Question: 1. I created a project, added main to it for the main page in views and about, there are no errors, but the text is not displayed nothing changes at startup, but on the main page it writes maybe I'm missing something? setting ![settings](https://i.stack.imgur.com/2hkmx.png]

'''
from django.contrib import admin
from django.urls import path, include
urlpatterns = [
path('admin/', admin.site.urls),
path('', include('main.urls'))
]
'''
'''
# Application definition
INSTALLED_APPS = [
'main',
'django.contrib.admin',
'django.contrib.auth',
'django.contrib.contenttypes',
'django.contrib.sessions',
'django.contrib.messages',
'django.contrib.staticfiles',
'''
'''
from django.shortcuts import render
from django.http import HttpResponse
def index(request):
return HttpResponse("<h4>Hellow i'm main page</h4>")
def about(request):
return HttpResponse('<h4>About as</h4>')
'''
'''
from django.urls import path
from . import views
urlpatterns = [
path('', views.index),
path('about', views.about)
]
'''
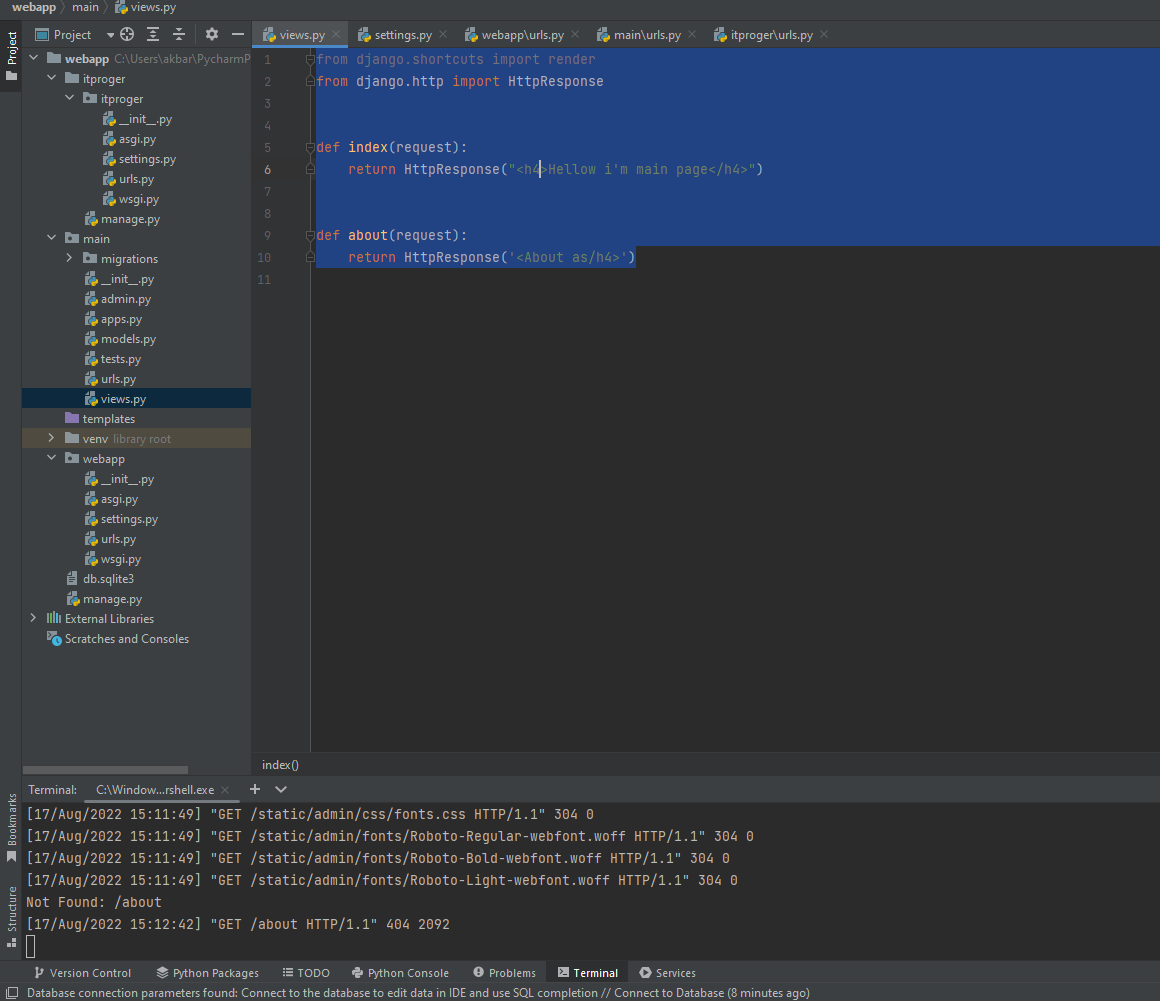
Answer: You forgot the trailing '/'. Don't worry it happened to me plenty of times when i started learning Django. It drove me crazy not knowing where the error was. :D
Urls.py in the main app
'''
path('about/', views.about)
'''
Not
'''
path('about', views.about)
'''